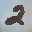
Label: 2